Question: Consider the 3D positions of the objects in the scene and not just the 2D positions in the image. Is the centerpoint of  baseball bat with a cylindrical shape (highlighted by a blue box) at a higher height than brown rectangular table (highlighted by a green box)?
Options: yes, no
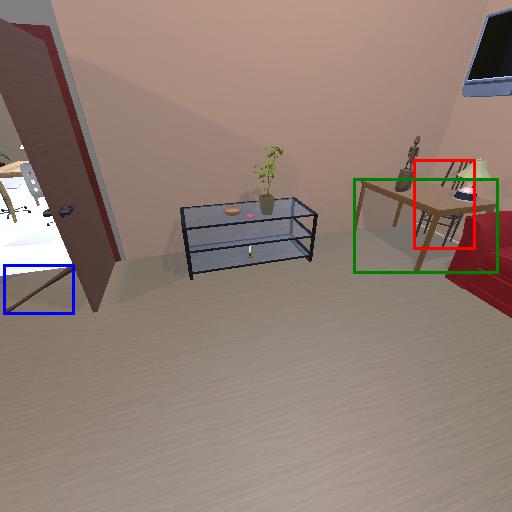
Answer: yes